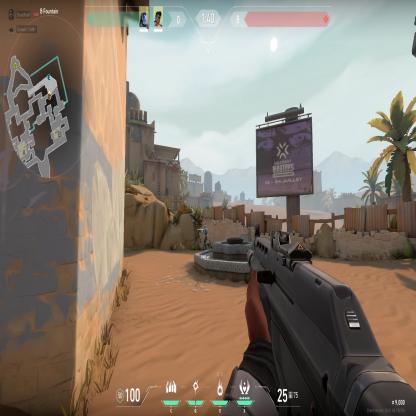
Label: teammate